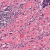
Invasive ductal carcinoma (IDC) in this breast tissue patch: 1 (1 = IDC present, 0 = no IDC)